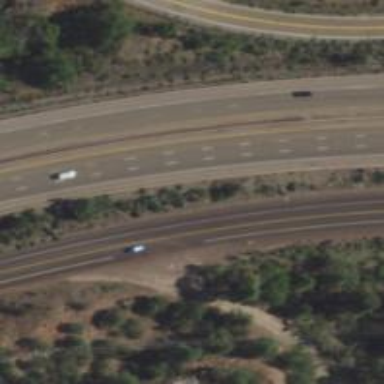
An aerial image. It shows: Asphalt motorway.